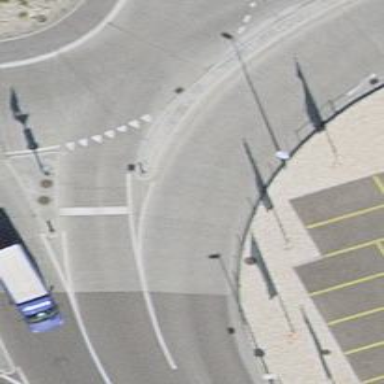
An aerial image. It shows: Secondary link road with asphalt surface.